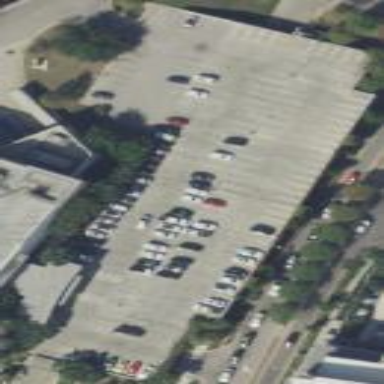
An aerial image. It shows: Multi-storey parking building.